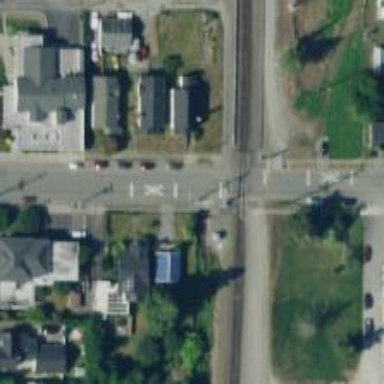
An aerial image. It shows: Railway level crossing.